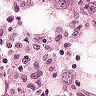
Metastatic tissue present: yes